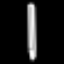
Label: pencil